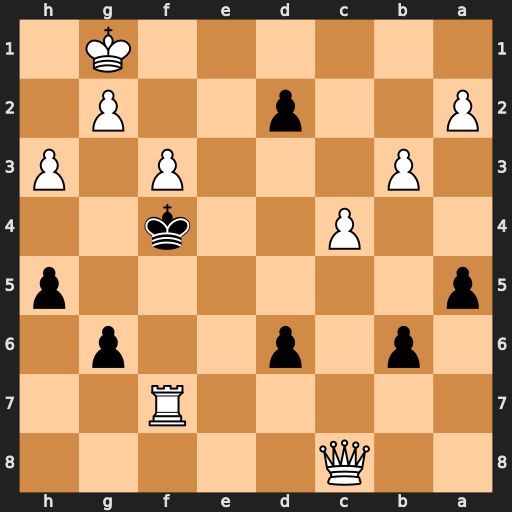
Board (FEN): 2Q5/5R2/1p1p2p1/p6p/2P2k2/1P3P1P/P2p2P1/6K1
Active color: b
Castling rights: -
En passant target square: -
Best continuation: Kg3 Qg4+ hxg4 fxg4 d1=Q+